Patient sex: M
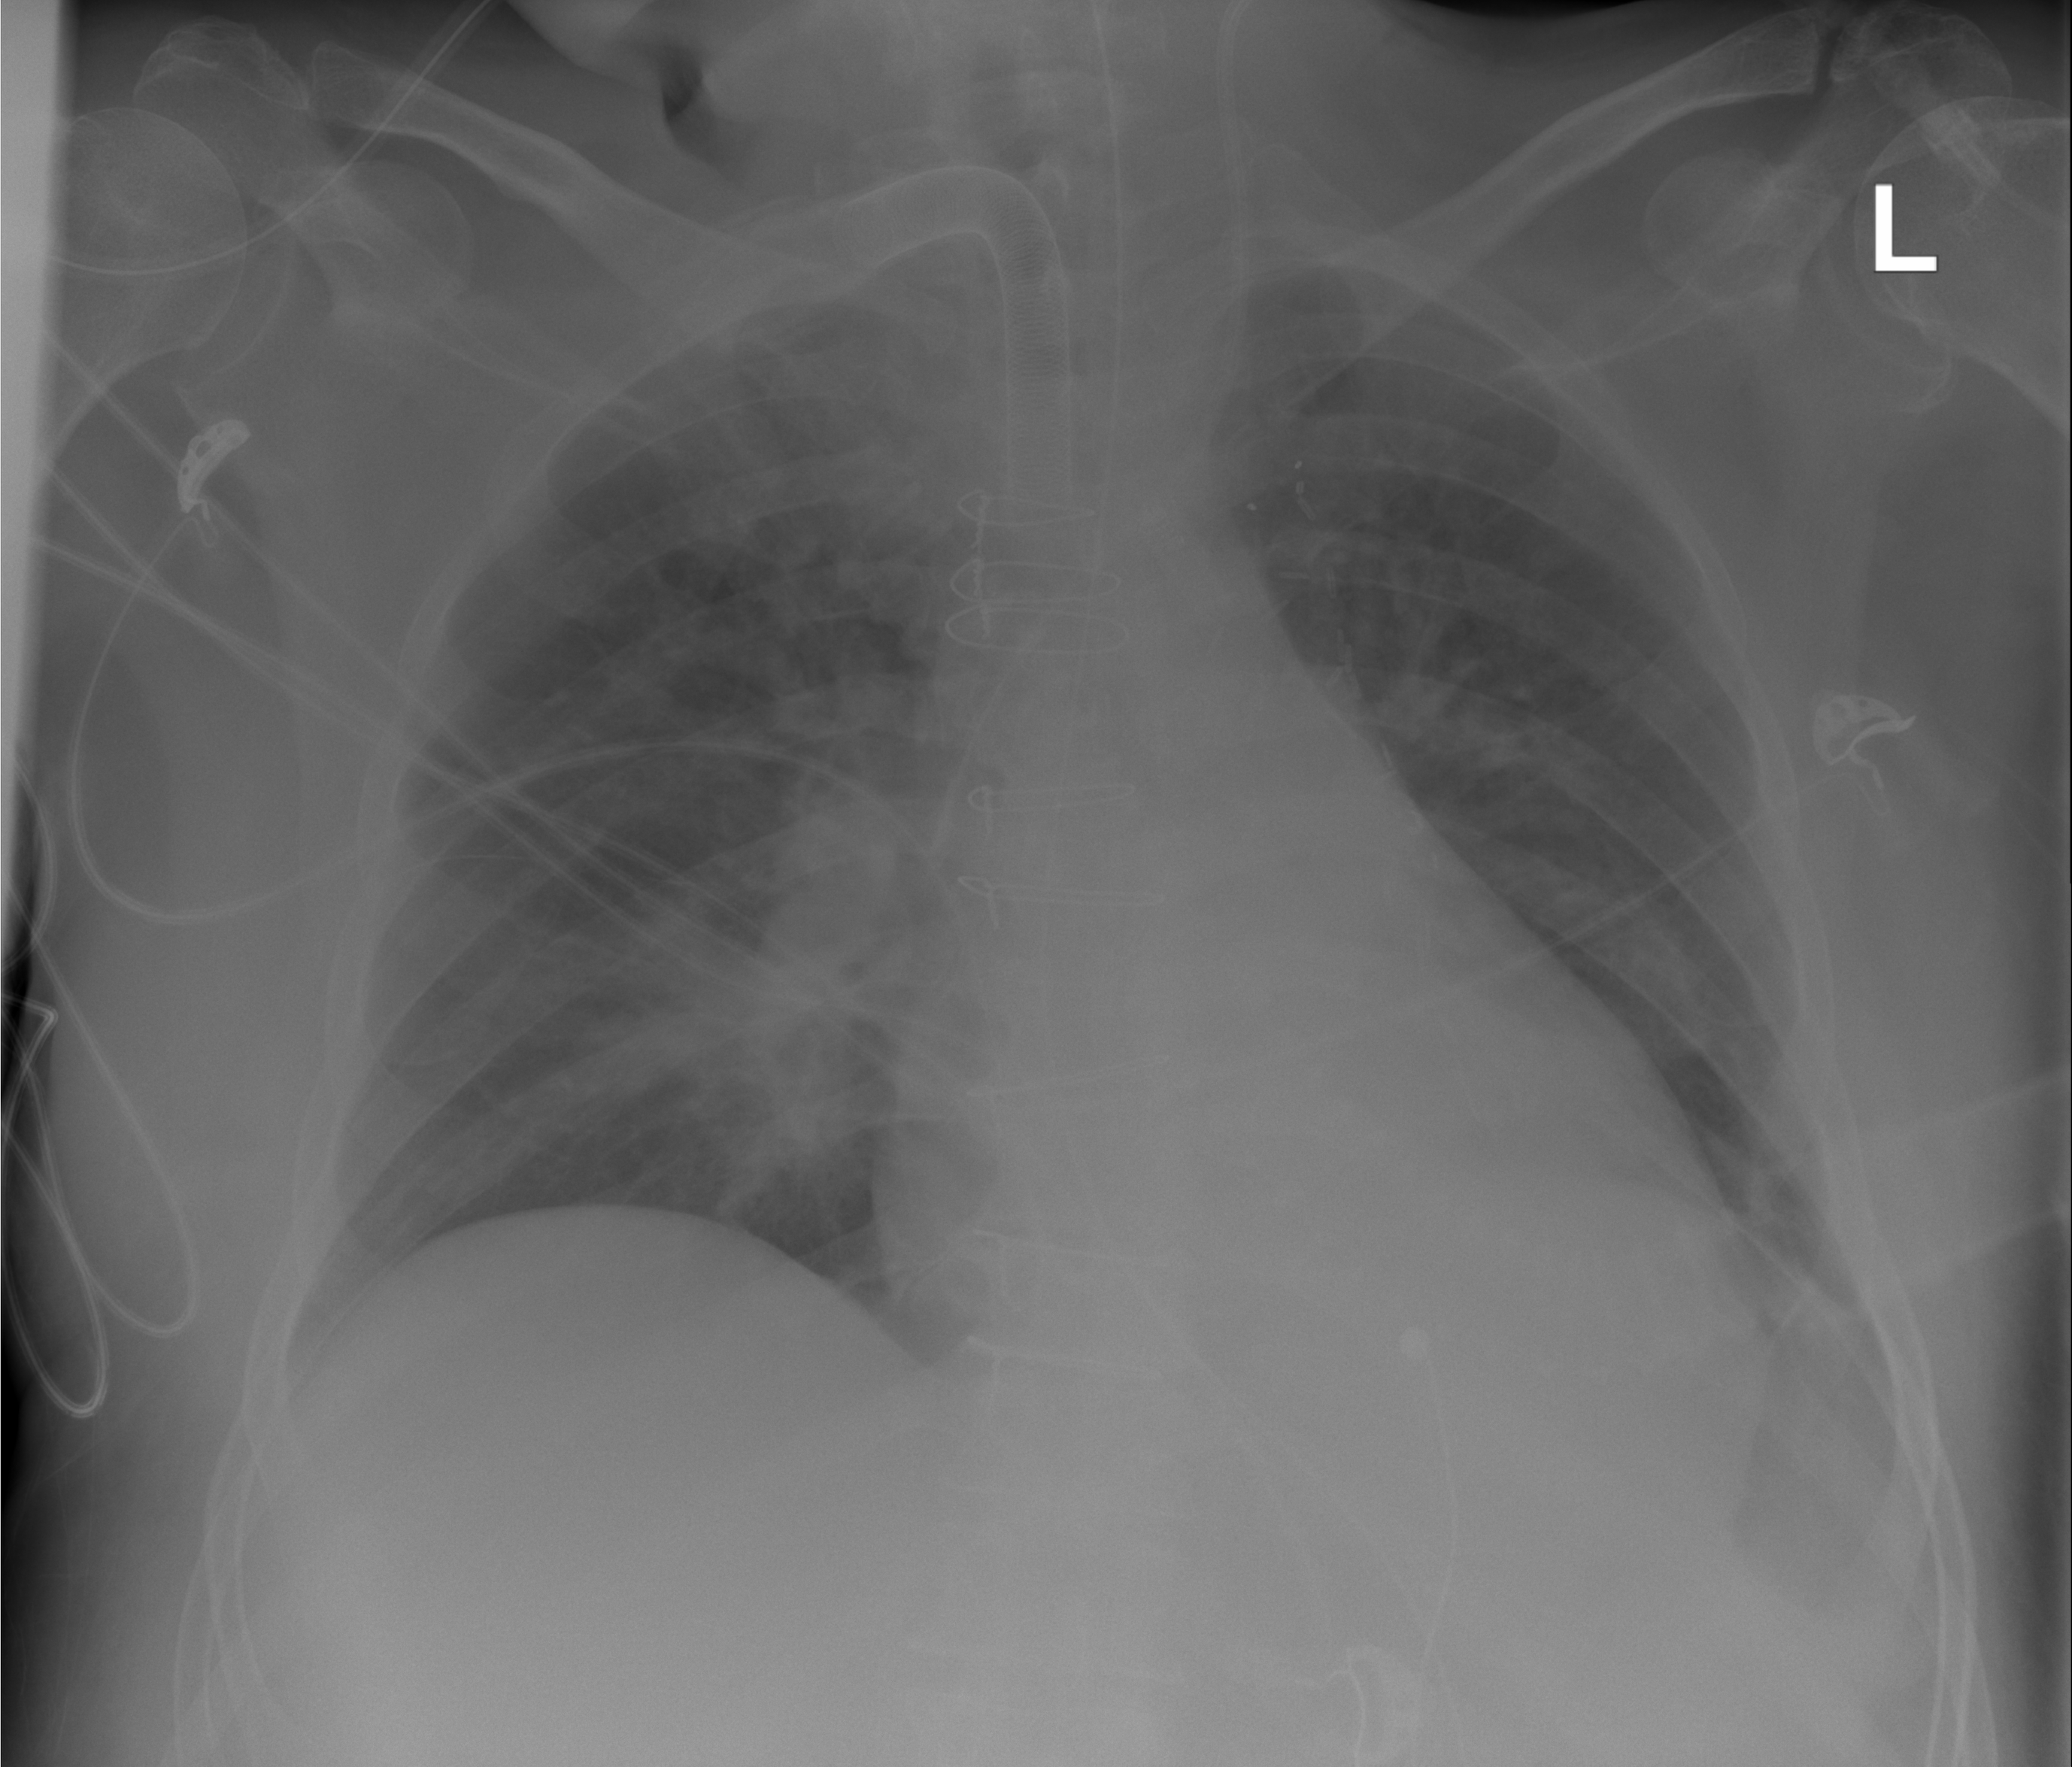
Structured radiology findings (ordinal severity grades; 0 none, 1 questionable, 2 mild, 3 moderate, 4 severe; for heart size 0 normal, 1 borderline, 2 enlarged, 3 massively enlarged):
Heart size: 2
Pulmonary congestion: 1
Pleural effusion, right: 0
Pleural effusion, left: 1
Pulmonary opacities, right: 1
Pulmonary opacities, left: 0
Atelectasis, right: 1
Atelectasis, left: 2